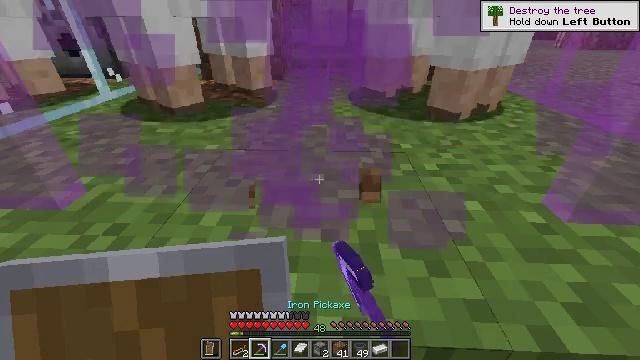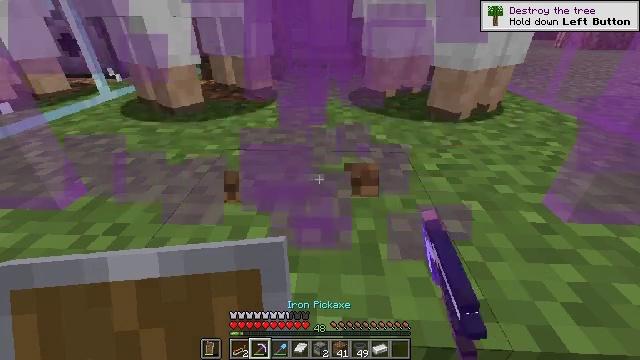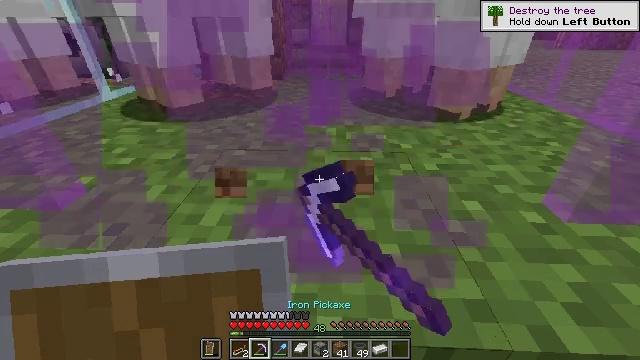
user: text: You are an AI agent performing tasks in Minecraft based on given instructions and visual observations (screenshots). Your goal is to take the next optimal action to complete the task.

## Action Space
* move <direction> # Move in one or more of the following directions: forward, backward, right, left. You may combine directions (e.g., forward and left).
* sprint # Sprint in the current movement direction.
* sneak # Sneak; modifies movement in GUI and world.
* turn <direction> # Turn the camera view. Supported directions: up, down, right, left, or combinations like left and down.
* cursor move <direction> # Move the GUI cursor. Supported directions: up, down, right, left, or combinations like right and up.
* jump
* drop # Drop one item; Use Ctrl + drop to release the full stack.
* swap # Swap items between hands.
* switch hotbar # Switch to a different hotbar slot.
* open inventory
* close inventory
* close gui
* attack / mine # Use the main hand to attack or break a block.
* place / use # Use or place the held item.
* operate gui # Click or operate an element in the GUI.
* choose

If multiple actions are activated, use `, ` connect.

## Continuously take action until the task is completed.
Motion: motion action
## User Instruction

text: Destroy the magenta stained glass pane.
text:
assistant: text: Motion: attack / mine
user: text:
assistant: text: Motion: no_op
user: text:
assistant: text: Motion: no_op